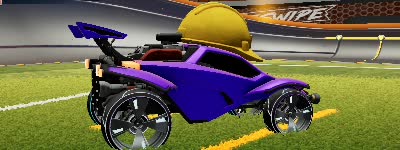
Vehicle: octane